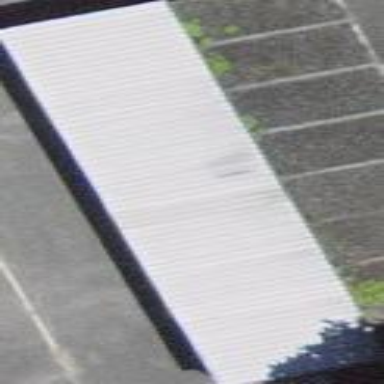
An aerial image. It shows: Garage.